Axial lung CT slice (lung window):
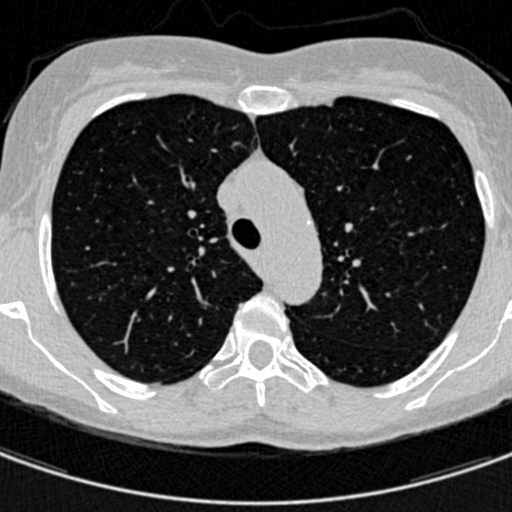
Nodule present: no